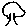
Label: tree